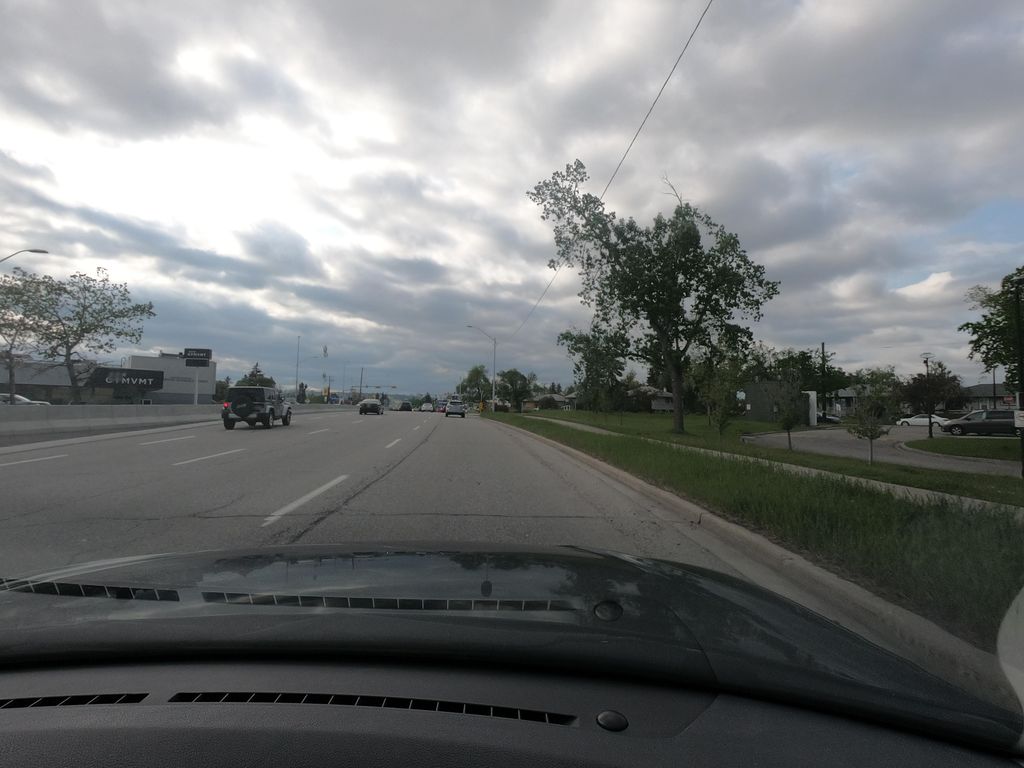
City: calgary